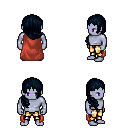
a pixel art fantasy rpg character, male body template, dark elf, purple skin, maroon cape, gold greaves, raven right-swept hairstyle, four views (front, back, left, right), 2x2 character sprite sheet, small pixel art, hard edges, no anti-aliasing